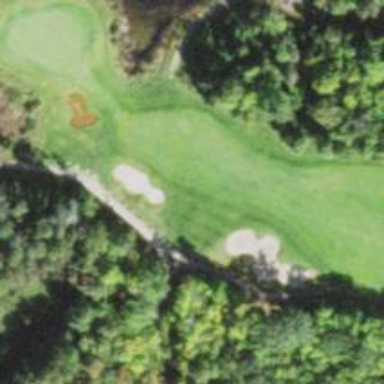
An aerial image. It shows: Golf hole.